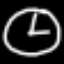
Label: clock